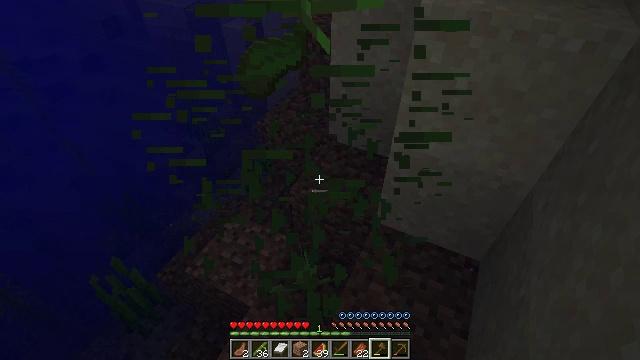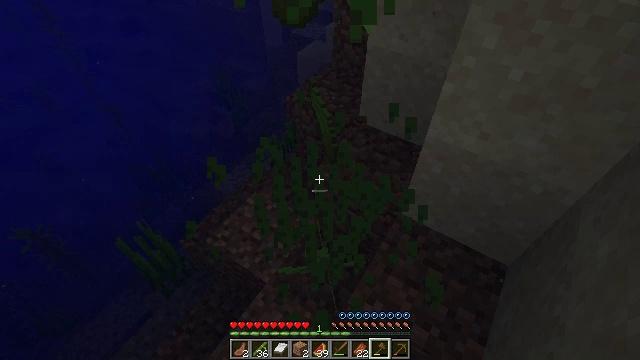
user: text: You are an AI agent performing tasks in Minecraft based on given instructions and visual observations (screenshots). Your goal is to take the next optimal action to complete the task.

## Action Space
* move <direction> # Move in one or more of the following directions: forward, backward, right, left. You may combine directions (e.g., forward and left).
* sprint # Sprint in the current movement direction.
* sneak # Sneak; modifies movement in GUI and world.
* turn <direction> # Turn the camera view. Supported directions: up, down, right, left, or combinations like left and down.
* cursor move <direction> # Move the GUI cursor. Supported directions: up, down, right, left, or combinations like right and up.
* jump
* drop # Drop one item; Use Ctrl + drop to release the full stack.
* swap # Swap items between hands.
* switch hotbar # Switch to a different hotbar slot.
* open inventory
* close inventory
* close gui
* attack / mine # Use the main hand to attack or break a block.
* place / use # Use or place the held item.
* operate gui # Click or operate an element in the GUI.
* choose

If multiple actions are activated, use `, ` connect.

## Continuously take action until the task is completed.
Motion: motion action
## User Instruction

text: Mine the kelp to collect it for resources.
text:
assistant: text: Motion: turn left and down, attack / mine
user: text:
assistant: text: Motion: attack / mine